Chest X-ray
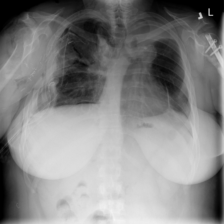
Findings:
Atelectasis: positive
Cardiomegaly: negative
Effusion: negative
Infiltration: positive
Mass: negative
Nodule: negative
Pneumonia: negative
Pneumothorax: positive
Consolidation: negative
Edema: negative
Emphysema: positive
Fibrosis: negative
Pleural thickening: negative
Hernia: negative